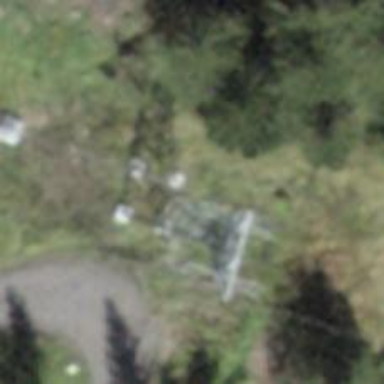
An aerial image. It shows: Pylon used for aerialway.